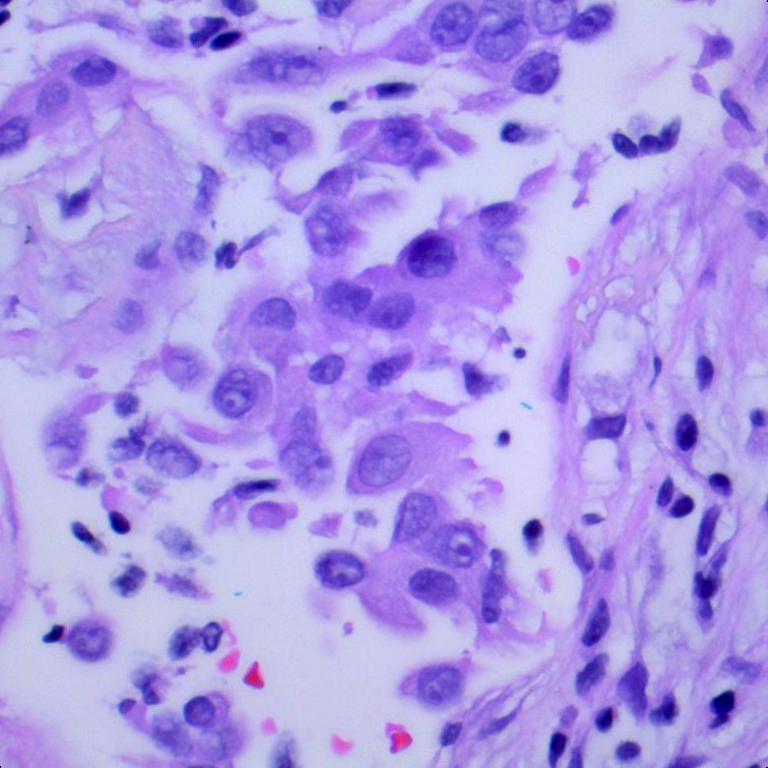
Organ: lung
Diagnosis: adenocarcinomas